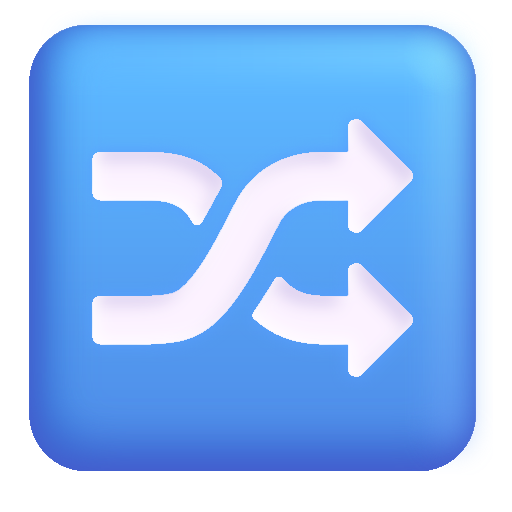
shuffle tracks button color